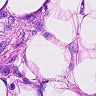
Metastatic tissue present: yes